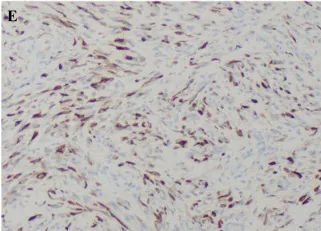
A 24-year-old man was diagnosed with a primary urachal leiomyosarcoma. Immunohistochemical stains showed positivity for desmin , x 100), and ,smooth muscle actin (SMA.
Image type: pathology (immunostaining)